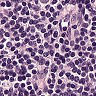
Metastatic tissue present: no